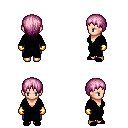
a pixel art fantasy rpg character, female body template, human, light skin, gray robe, magenta pants, pink plain hairstyle, gold gloves, black slippers, four views (front, back, left, right), 2x2 character sprite sheet, small pixel art, hard edges, no anti-aliasing